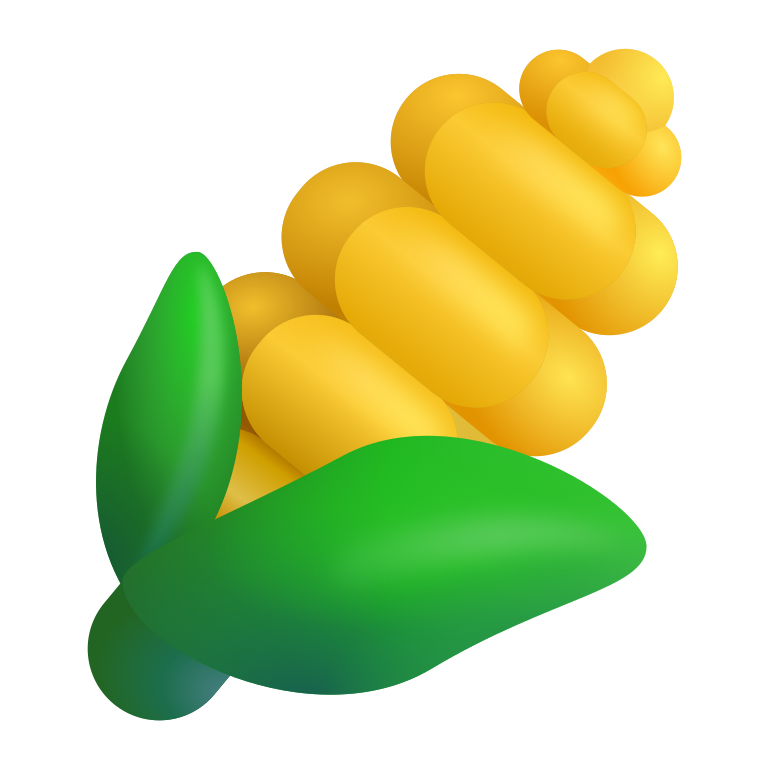
ear of corn color